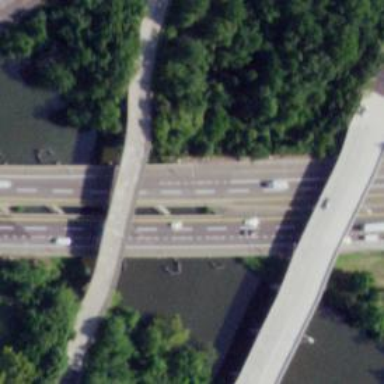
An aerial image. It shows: Asphalt bridge on motorway. It is Urban Freeway/Expressway with the code HFCS.